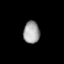
Tissue: lung
Cell type: Epithelial cells
Senescence score: 0.1849
Nuclear area (px): 351
Mean DAPI intensity: 162.567